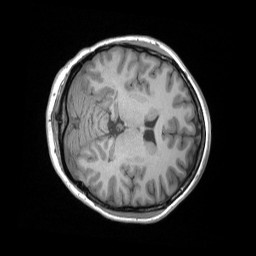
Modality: T1w
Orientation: axial
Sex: female